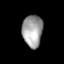
Tissue: lung
Cell type: Others
Senescence score: 0.5439
Nuclear area (px): 638
Mean DAPI intensity: 160.081